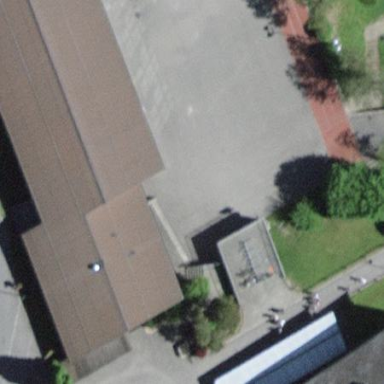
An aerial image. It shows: School building.